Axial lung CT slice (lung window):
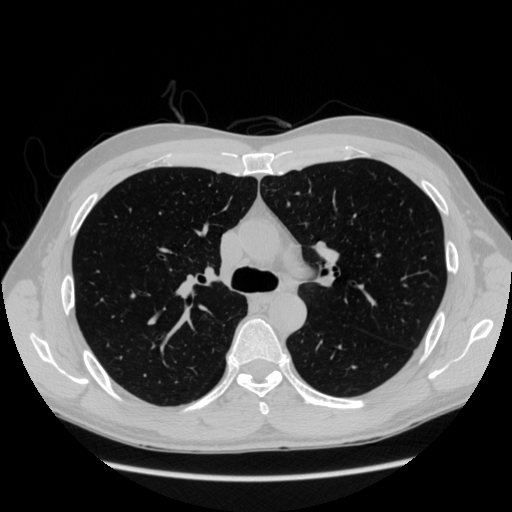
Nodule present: no